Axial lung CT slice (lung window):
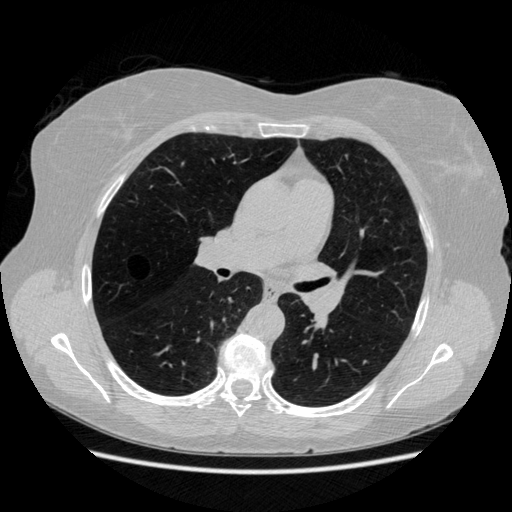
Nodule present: no